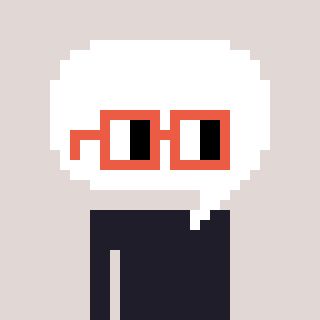
a pixel art character with square orange glasses, a speech bubble-shaped head and a bege-colored body on a warm background